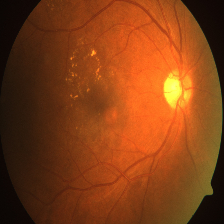
Diabetic retinopathy grade: Severe